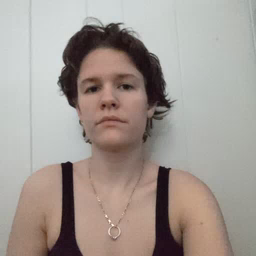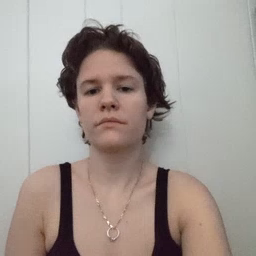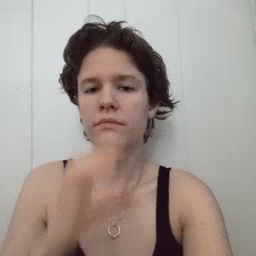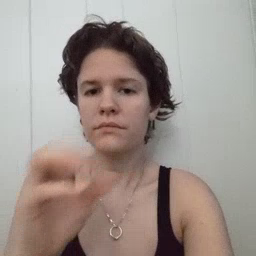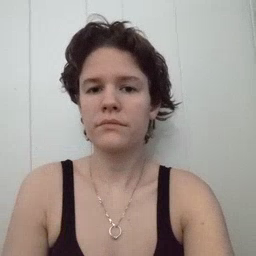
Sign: old